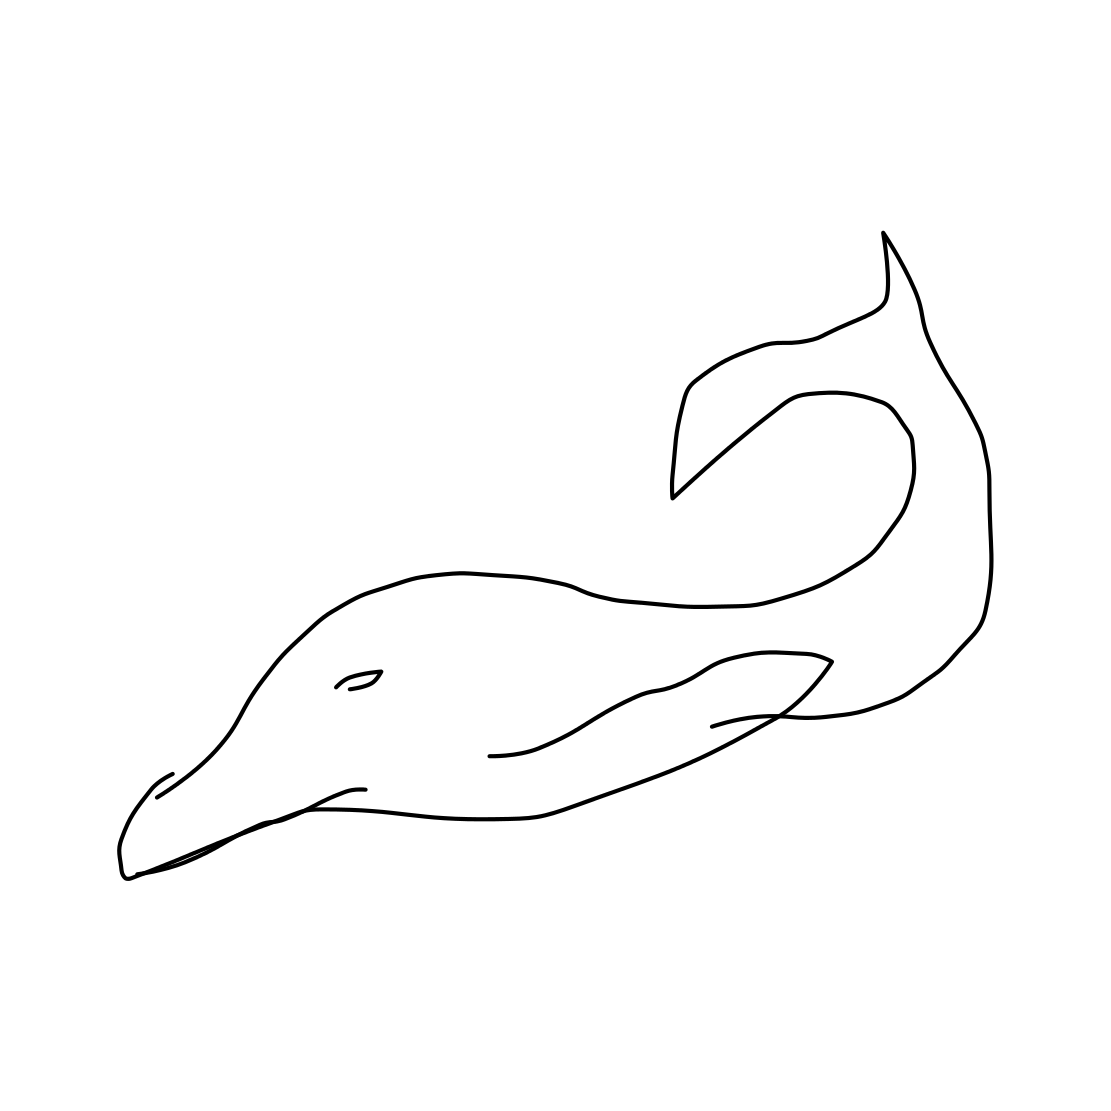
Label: dolphin